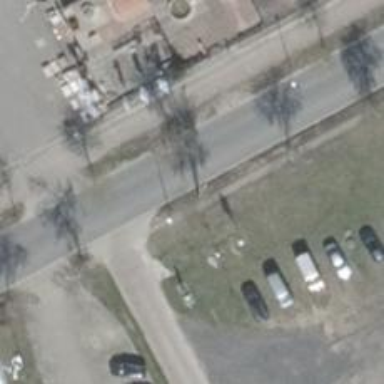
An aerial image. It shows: Deciduous broadleaved tree on the street.